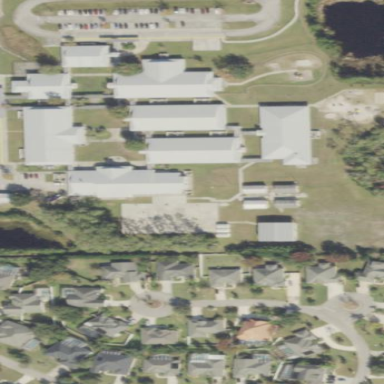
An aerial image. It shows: School.